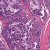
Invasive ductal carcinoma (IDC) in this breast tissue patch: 0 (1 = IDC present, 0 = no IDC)